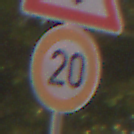
Verkehrszeichen: Geschwindigkeit20
Zusatzzeichen oben: SchneeOderEisglaette
Umgebung: Outdoor, Nature
Tageszeit: MorningAfternoon
Wetter: Clear
Licht: Natural
Jahreszeit: Summer
Kontrast: HighContrast